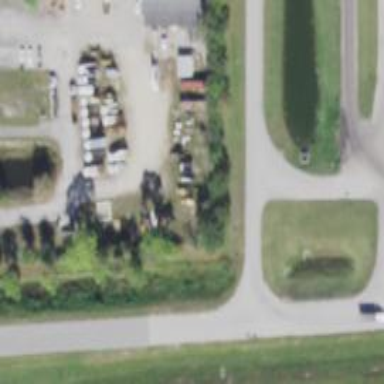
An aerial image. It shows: Parking area with unpaved surface.